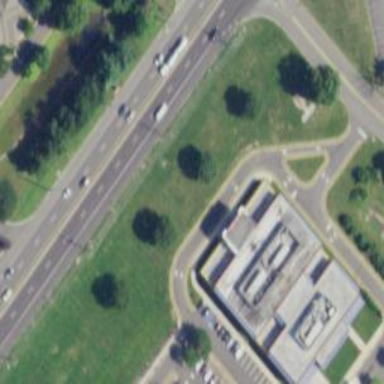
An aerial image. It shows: Office building.